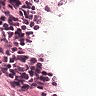
Metastatic tissue present: no